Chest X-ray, PA view. Patient: 29 years old, sex F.
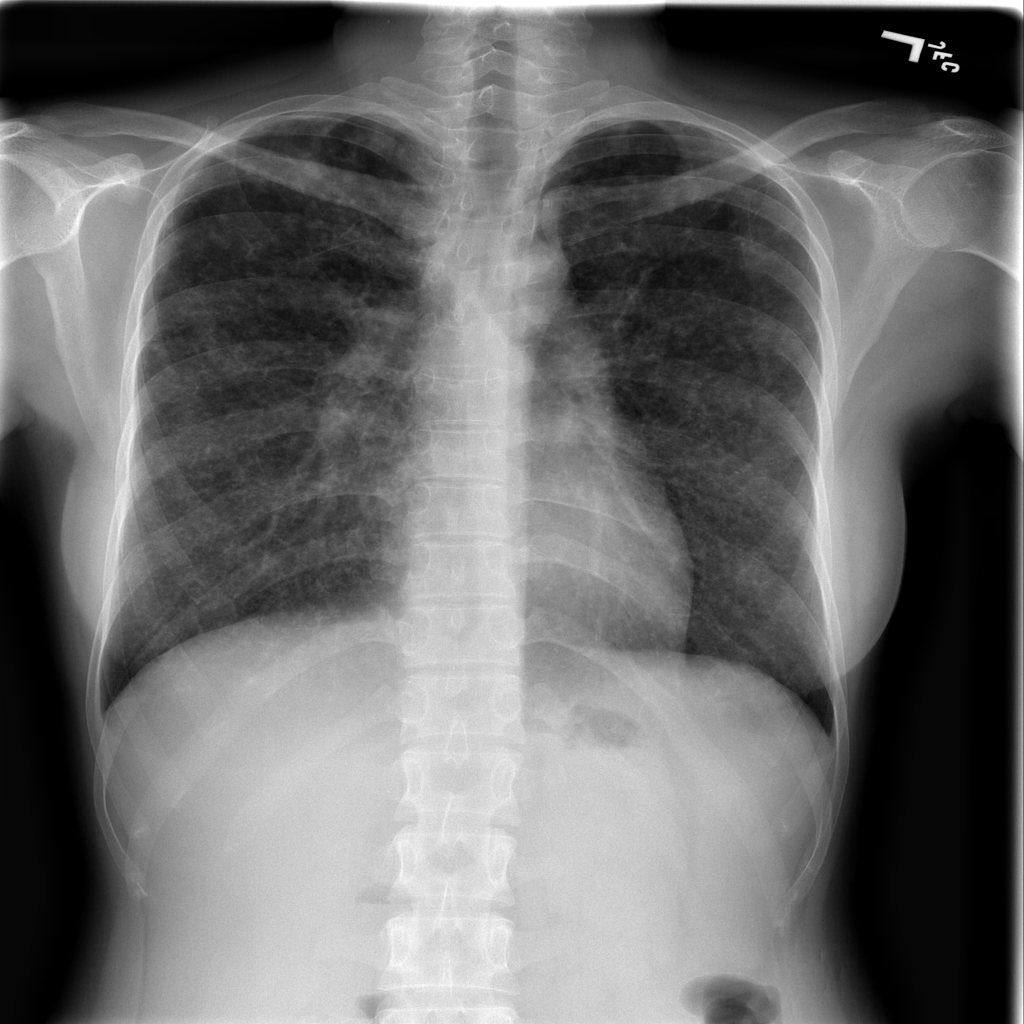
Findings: No Finding